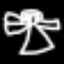
Label: angel